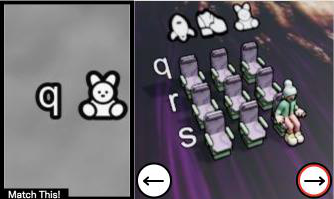
Task: seats
Answer: no